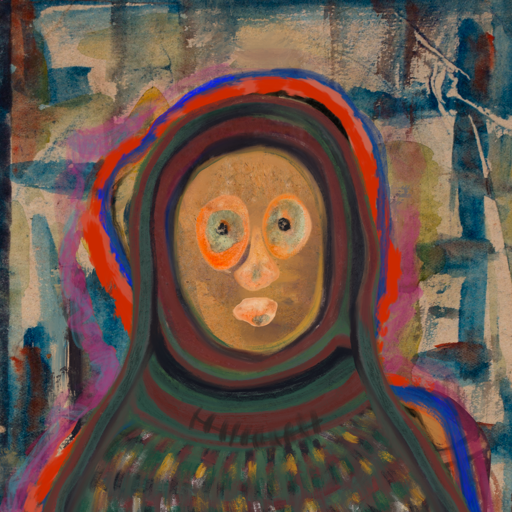
Background: Orphan, Head And Neck Front: In_The_Sun, Face Front: Childish, Bust: After_Raid, Hair Front: Experience, Head Accessory: After_Raid_Scarf, Second Necklace: Blank, Necklace: In_The_Sun, Baby: Blank